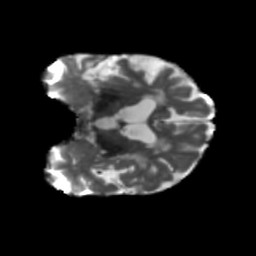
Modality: T2w
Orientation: coronal
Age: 66
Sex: female
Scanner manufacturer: siemens
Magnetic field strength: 3 T
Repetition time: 5.47 s
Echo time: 0.0854 s